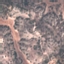
Land use / land cover: HerbaceousVegetation